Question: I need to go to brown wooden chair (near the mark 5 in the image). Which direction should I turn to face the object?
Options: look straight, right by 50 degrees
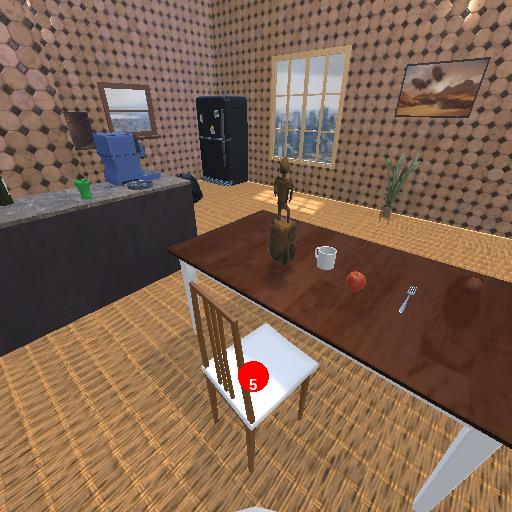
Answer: look straight